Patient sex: F
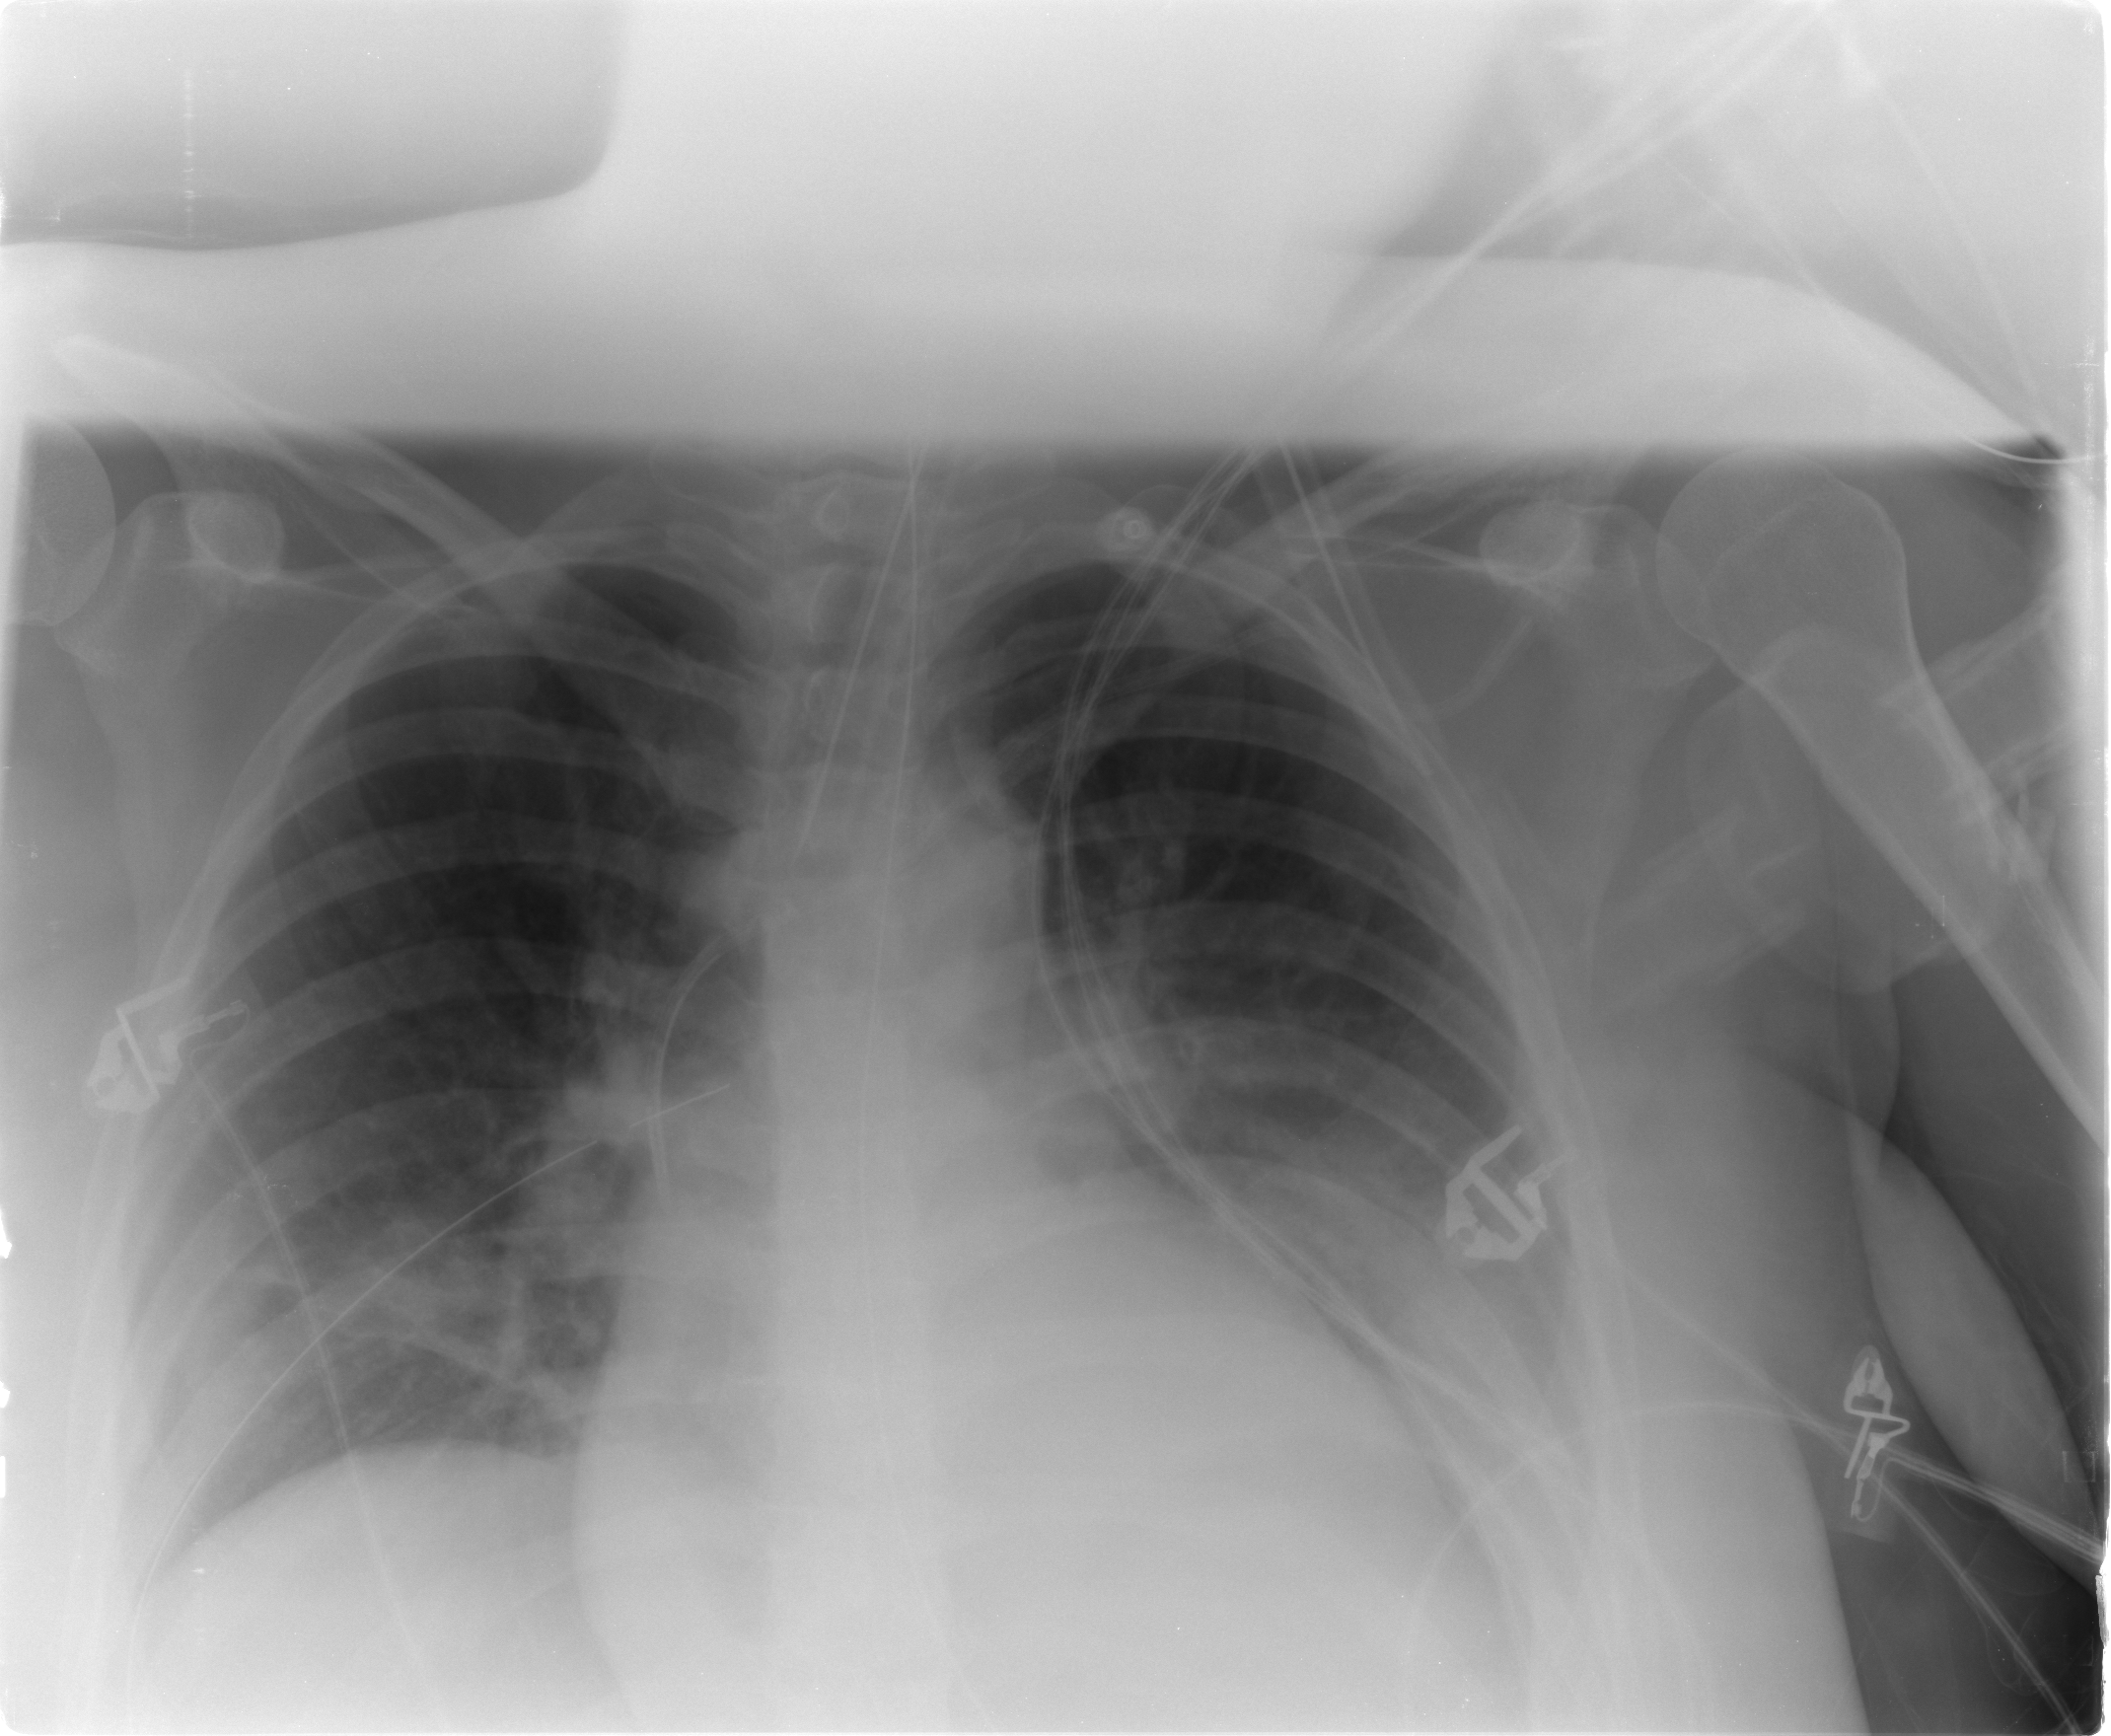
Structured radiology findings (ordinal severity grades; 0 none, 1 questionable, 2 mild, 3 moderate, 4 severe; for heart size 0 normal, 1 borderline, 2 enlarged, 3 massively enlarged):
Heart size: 0
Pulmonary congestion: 0
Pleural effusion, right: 2
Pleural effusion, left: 2
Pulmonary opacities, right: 2
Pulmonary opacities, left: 0
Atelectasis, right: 2
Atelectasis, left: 2